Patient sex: M
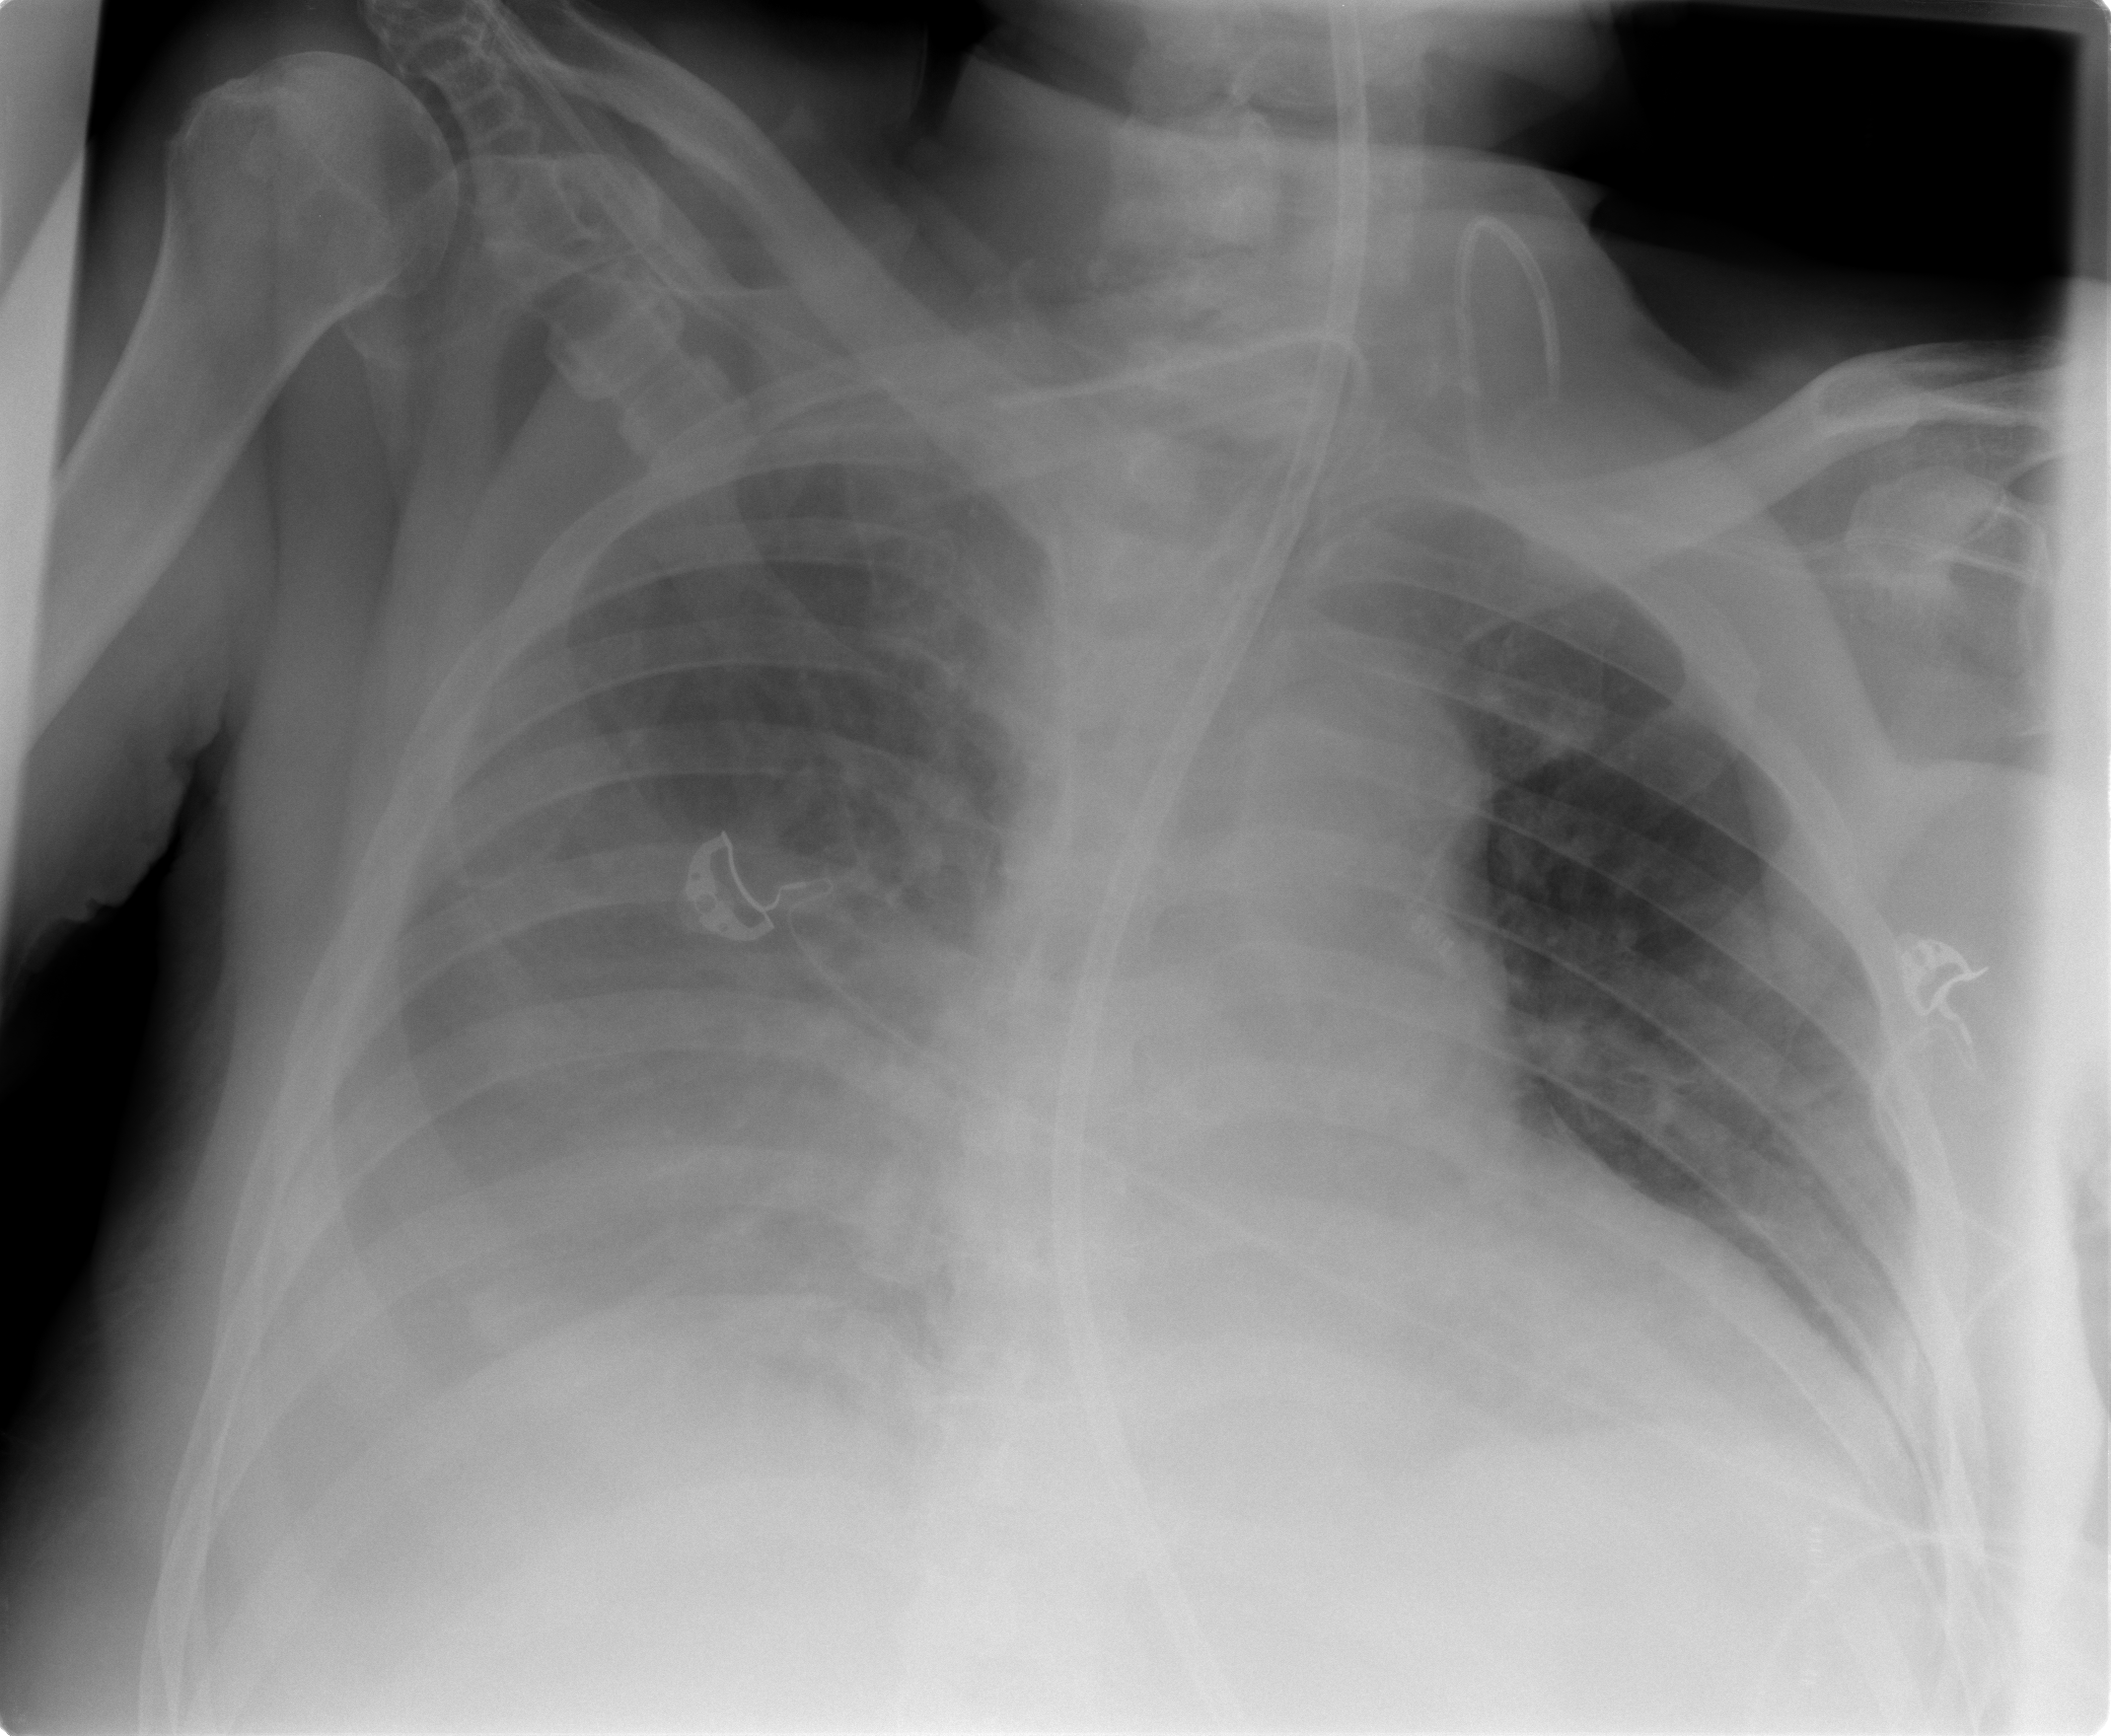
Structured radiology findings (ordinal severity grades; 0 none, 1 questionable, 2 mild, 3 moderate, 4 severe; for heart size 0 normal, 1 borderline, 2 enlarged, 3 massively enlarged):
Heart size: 0
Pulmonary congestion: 1
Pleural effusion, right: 3
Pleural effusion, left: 2
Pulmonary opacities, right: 2
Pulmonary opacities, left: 1
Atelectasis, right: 2
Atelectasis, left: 2